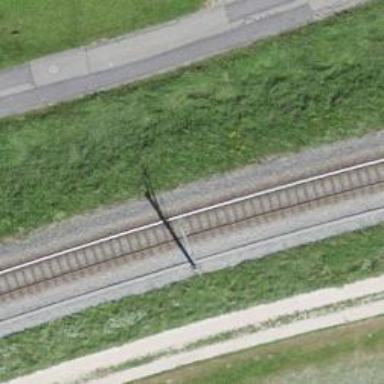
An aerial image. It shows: Single-track railway with electrified contact lines on embankment.